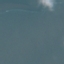
Land use / land cover class: SeaLake